Question: I have the following code, which I use to obtain the graph below. How can I determine the probability density of the values as I want my Y-Axis label to be or,do I have to normalise the Y-values?
Thanks
'''
% thresh_strain contains a Normally Distributed set of numbers
[mu_j,sigma_j] = normfit(thresh_strain);
x=linspace(mu_j-4*sigma_j,mu_j+4*sigma_j,200);
pdf_x = 1/sqrt(2*pi)/sigma_j*exp(-(x-mu_j).^2/(2*sigma_j^2));
plot(x,pdf_x);
'''

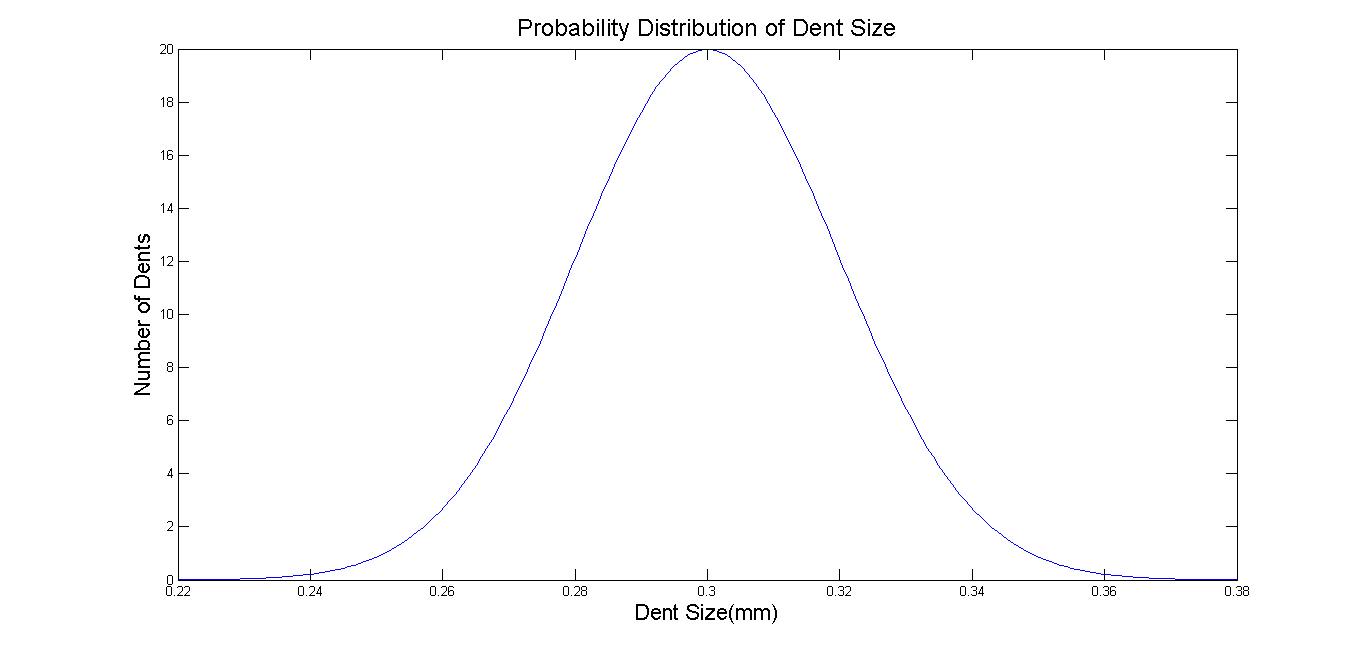
Answer: Your figure as it stands is correct - the area under the curve is 1. It does not need to be normalised.
You can check this by plotting the cumulative distribution function:
'''
plot(x,(x(2)-x(1)).*cumsum(pdf_x));
'''
The y-axis in your figure needs to be relabeled as it is not "number of dents". "Probability density" is an acceptable label.